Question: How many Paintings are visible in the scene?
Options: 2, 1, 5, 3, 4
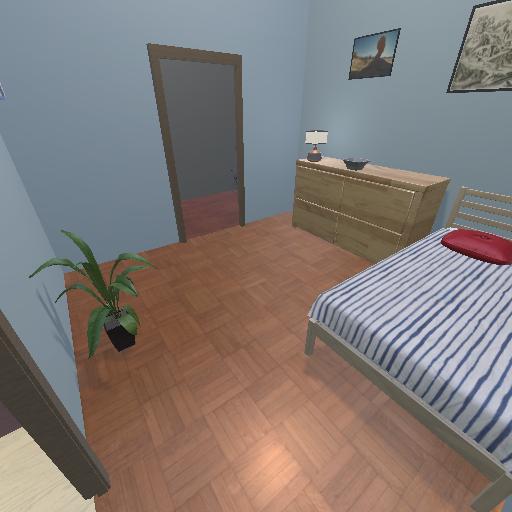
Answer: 2